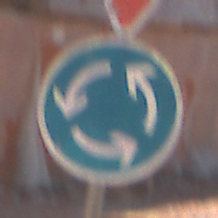
Verkehrszeichen: Kreisverkehr
Zusatzzeichen oben: VorfahrtGewaehren
Umgebung: Outdoor, Nature
Tageszeit: MorningAfternoon
Wetter: Clear
Licht: Natural
Jahreszeit: Summer
Kontrast: HighContrast